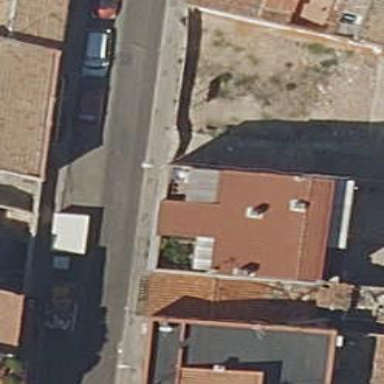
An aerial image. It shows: Residential building.